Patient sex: F
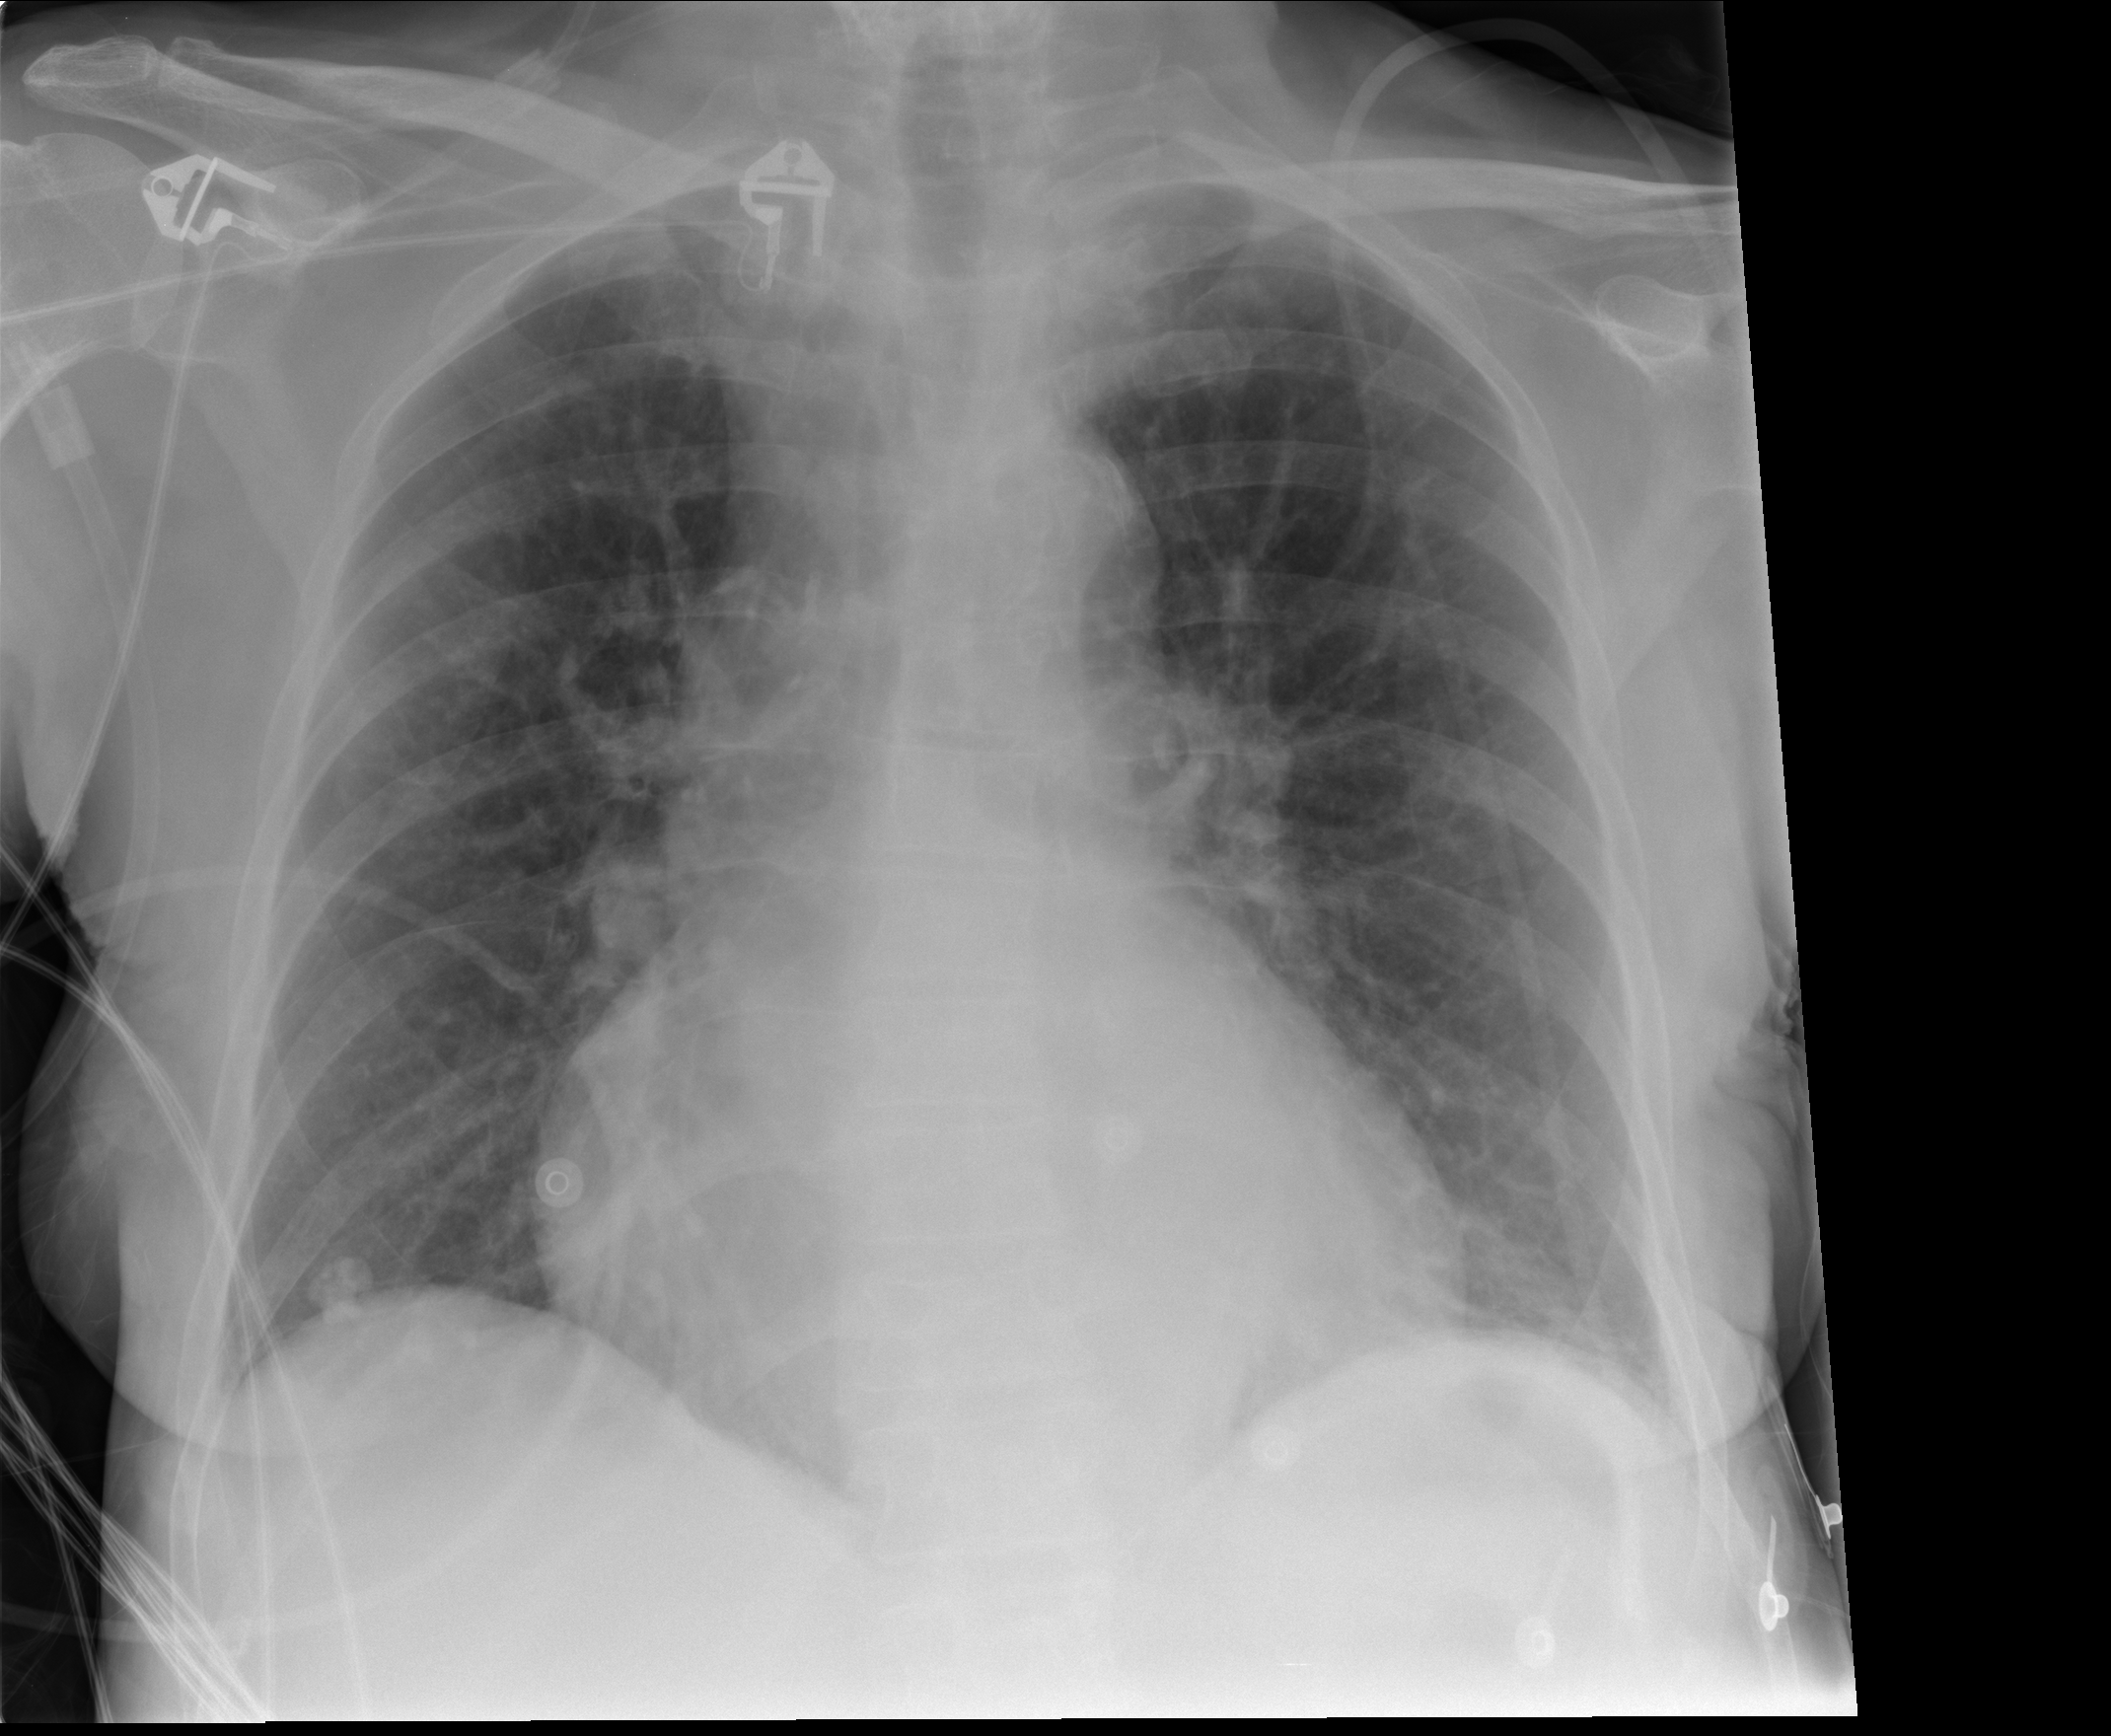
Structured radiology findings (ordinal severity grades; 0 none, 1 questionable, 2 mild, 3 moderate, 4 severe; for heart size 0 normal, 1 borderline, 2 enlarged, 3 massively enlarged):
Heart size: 2
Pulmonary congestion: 1
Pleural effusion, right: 0
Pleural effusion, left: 0
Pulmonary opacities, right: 0
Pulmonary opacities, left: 0
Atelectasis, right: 0
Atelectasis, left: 0